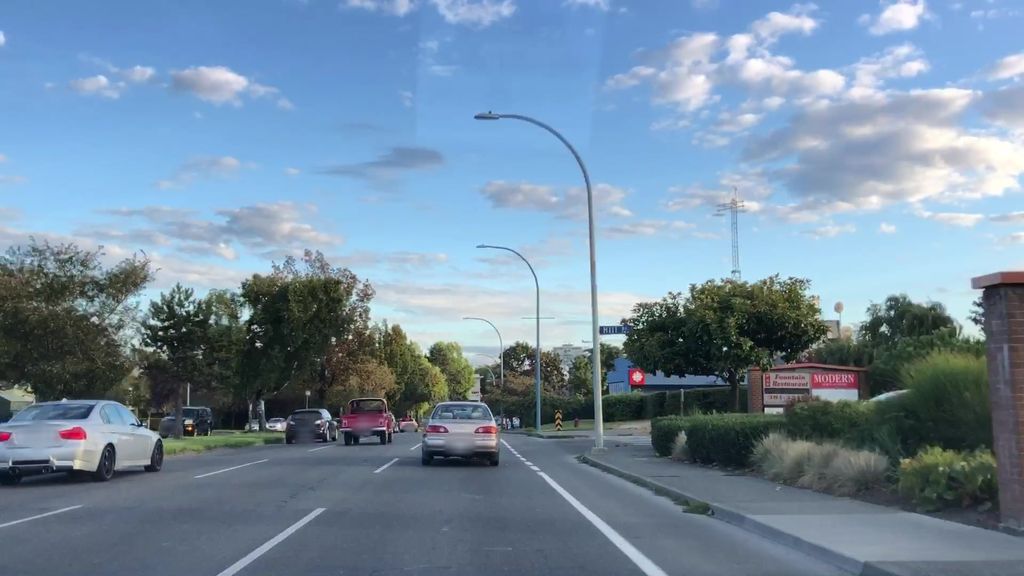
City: victoria